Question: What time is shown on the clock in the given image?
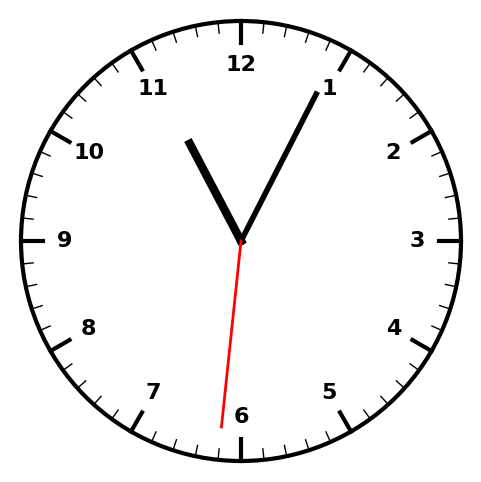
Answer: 11:04:31